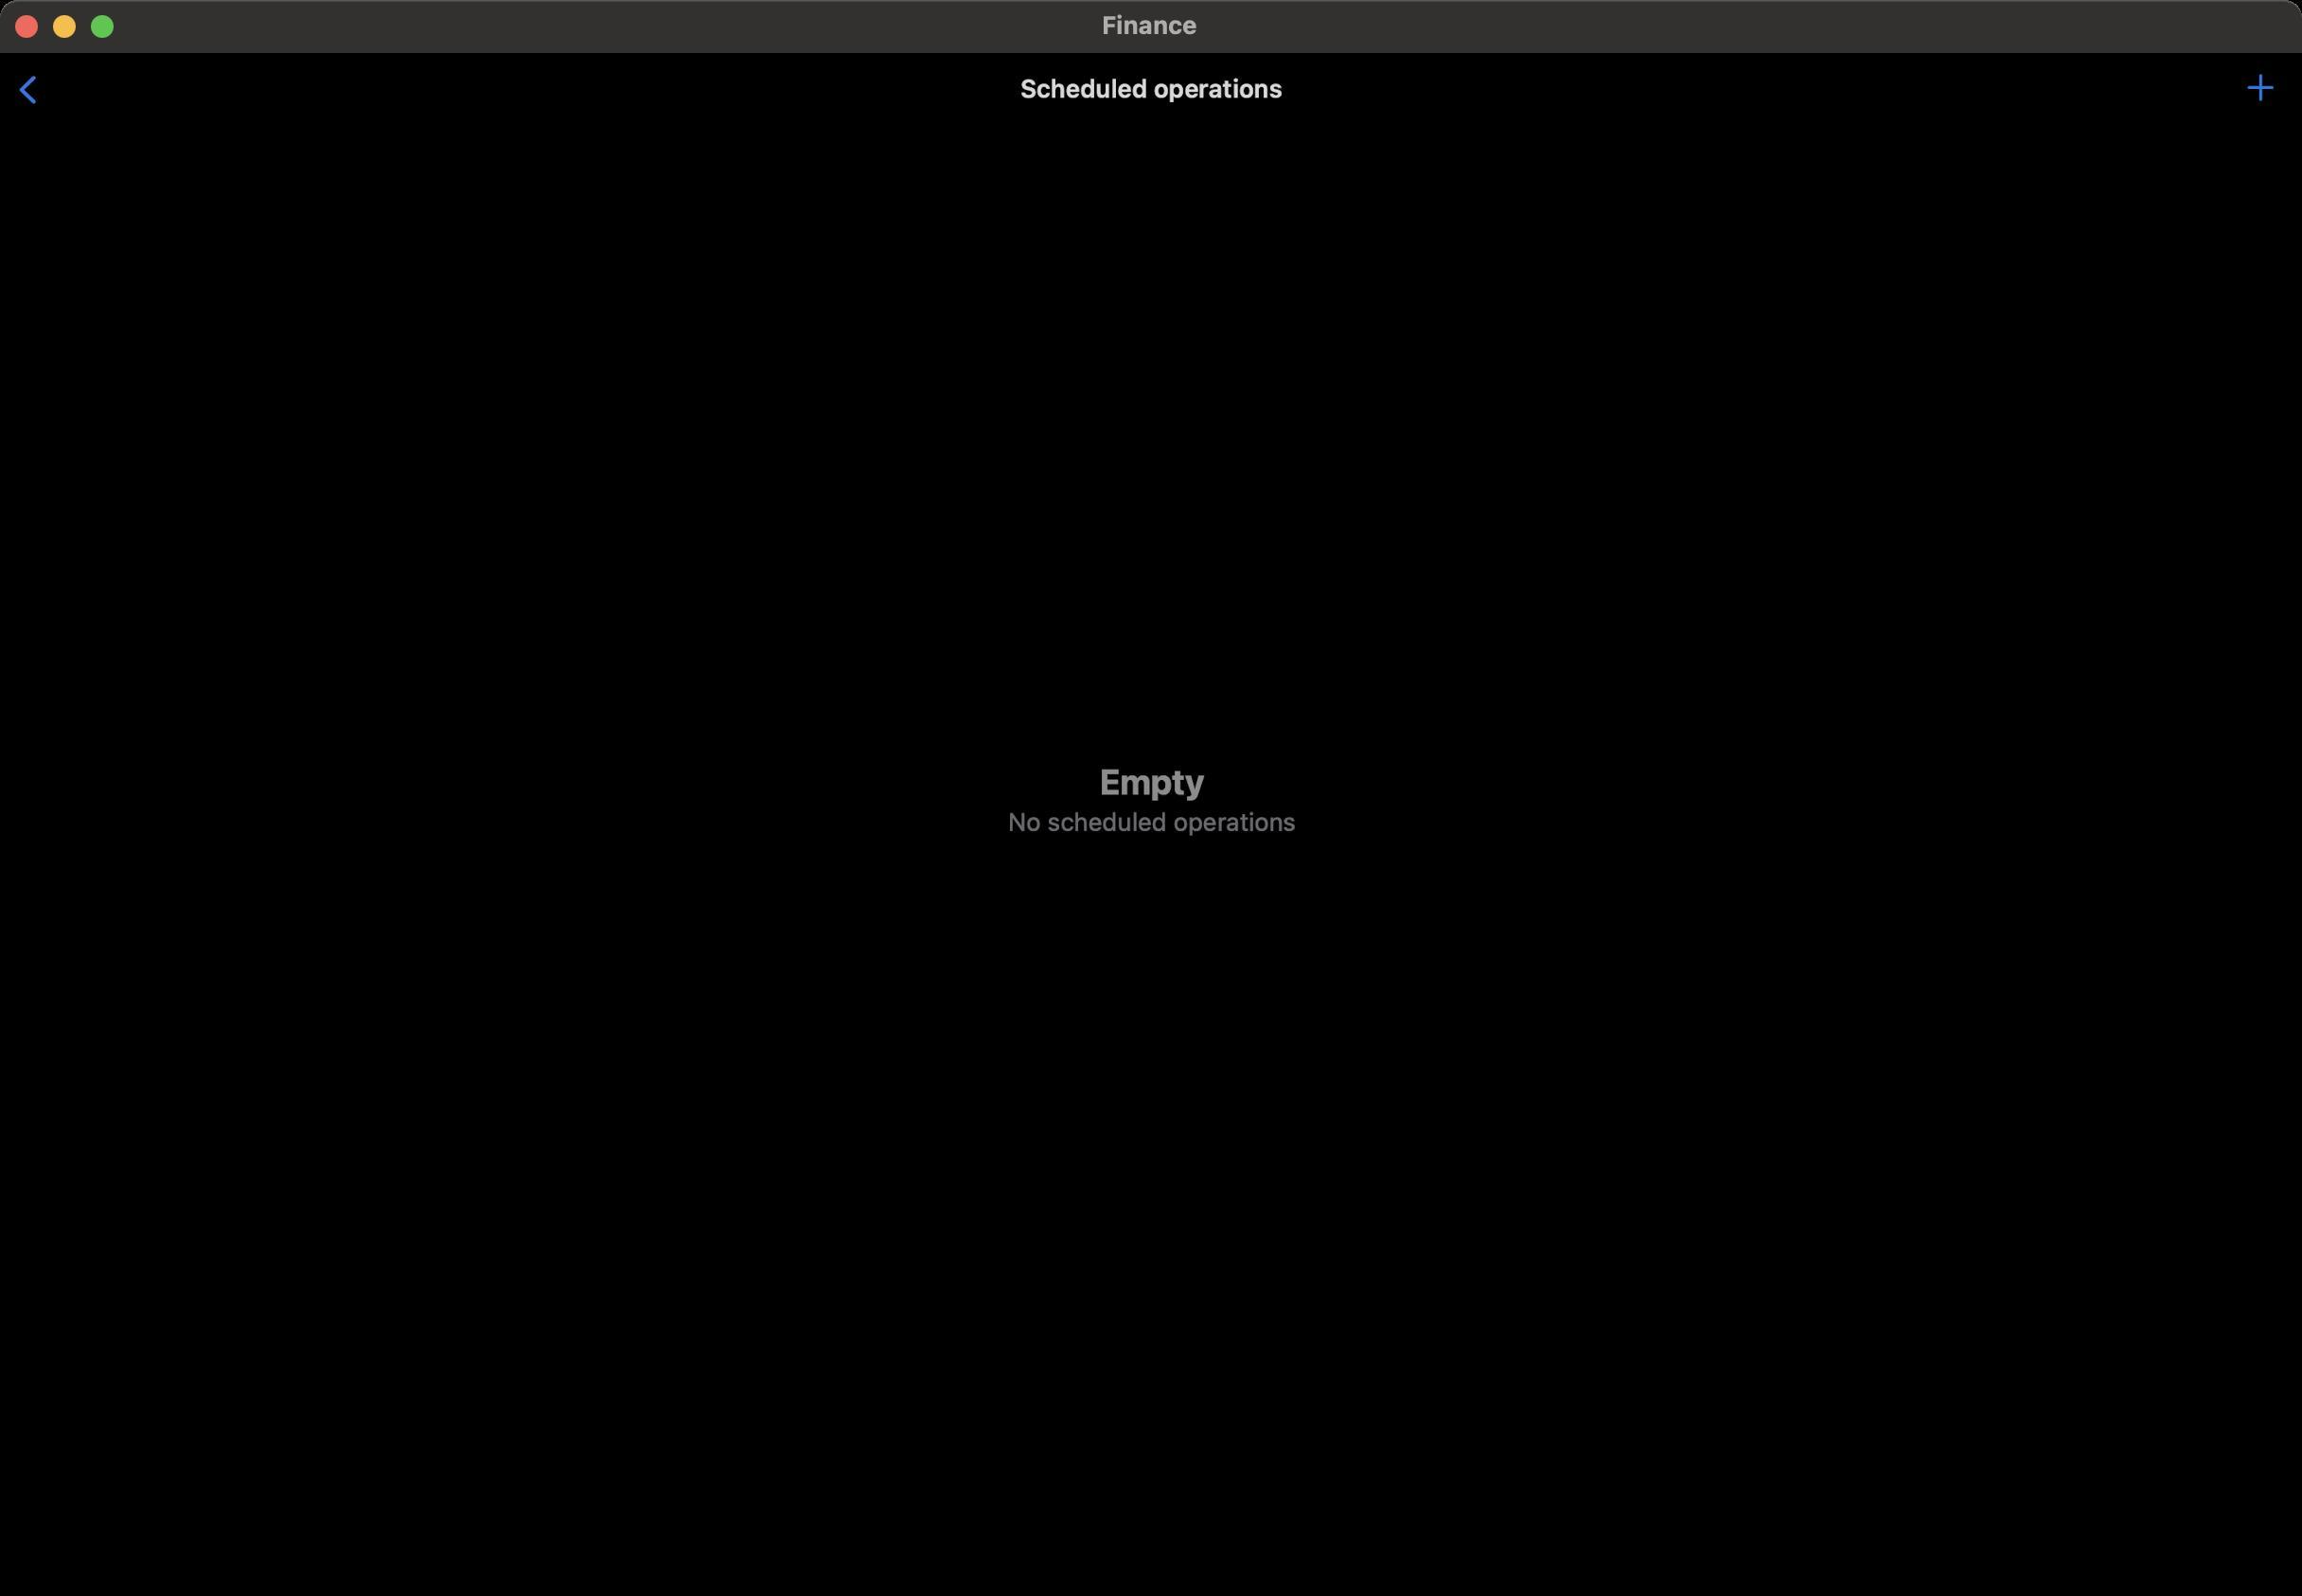
Accessibility tree:
{"name": "Finance", "role": "AXWindow", "description": null, "role_description": "standard window", "value": null, "position": "294.00;94.00", "size": "1216;843", "children": [{"name": null, "role": "AXGroup", "description": null, "role_description": "group", "value": null, "position": "0.00;0.00", "size": "1216;843", "children": [{"name": null, "role": "AXGroup", "description": null, "role_description": "group", "value": null, "position": "0.00;0.00", "size": "1217;843", "children": [{"name": null, "role": "AXGroup", "description": null, "role_description": "Nav bar", "value": null, "position": "0.00;27.72", "size": "1217;38", "children": [{"name": null, "role": "AXButton", "description": "Finance", "role_description": "back button", "value": null, "position": "0.00;30.03", "size": "34;34", "children": []}, {"name": null, "role": "AXHeading", "description": "Scheduled operations", "role_description": "heading", "value": null, "position": "539.00;39.27", "size": "139;16", "children": []}, {"name": null, "role": "AXButton", "description": "addNavigation", "role_description": "button", "value": null, "position": "1178.87;30.03", "size": "28;34", "children": []}]}, {"name": null, "role": "AXGroup", "description": null, "role_description": "group", "value": null, "position": "0.00;0.00", "size": "1217;843", "children": [{"name": null, "role": "AXGroup", "description": null, "role_description": "group", "value": null, "position": "0.00;0.00", "size": "1217;843", "children": [{"name": null, "role": "AXGroup", "description": null, "role_description": "group", "value": null, "position": "421.96;401.94", "size": "373;40", "children": [{"name": null, "role": "AXStaticText", "description": "Empty", "role_description": "text", "value": null, "position": "421.96;401.94", "size": "373;22", "children": []}, {"name": null, "role": "AXStaticText", "description": "No scheduled operations", "role_description": "text", "value": null, "position": "421.96;426.58", "size": "373;15", "children": []}]}]}]}]}]}, {"name": null, "role": "AXButton", "description": null, "role_description": "close button", "value": null, "position": "7.00;6.00", "size": "14;16", "children": []}, {"name": null, "role": "AXButton", "description": null, "role_description": "full screen button", "value": null, "position": "47.00;6.00", "size": "14;16", "children": [{"name": null, "role": "AXGroup", "description": null, "role_description": "group", "value": null, "position": "47.00;6.00", "size": "14;16", "children": [{"name": null, "role": "AXGroup", "description": null, "role_description": "group", "value": null, "position": "47.00;6.00", "size": "14;16", "children": []}]}]}, {"name": null, "role": "AXButton", "description": null, "role_description": "minimize button", "value": null, "position": "27.00;6.00", "size": "14;16", "children": []}, {"name": null, "role": "AXStaticText", "description": null, "role_description": "text", "value": "Finance", "position": "580.00;5.00", "size": "55;16", "children": []}, {"name": "Finance", "role": "AXWindow", "description": null, "role_description": "standard window", "value": null, "position": "294.00;94.00", "size": "1216;843", "children": [{"name": null, "role": "AXGroup", "description": null, "role_description": "group", "value": null, "position": "0.00;0.00", "size": "1216;843", "children": [{"name": null, "role": "AXGroup", "description": null, "role_description": "group", "value": null, "position": "0.00;0.00", "size": "1217;843", "children": [{"name": null, "role": "AXGroup", "description": null, "role_description": "Nav bar", "value": null, "position": "0.00;27.72", "size": "1217;38", "children": [{"name": null, "role": "AXButton", "description": "Finance", "role_description": "back button", "value": null, "position": "0.00;30.03", "size": "34;34", "children": []}, {"name": null, "role": "AXHeading", "description": "Scheduled operations", "role_description": "heading", "value": null, "position": "539.00;39.27", "size": "139;16", "children": []}, {"name": null, "role": "AXButton", "description": "addNavigation", "role_description": "button", "value": null, "position": "1178.87;30.03", "size": "28;34", "children": []}]}, {"name": null, "role": "AXGroup", "description": null, "role_description": "group", "value": null, "position": "0.00;0.00", "size": "1217;843", "children": [{"name": null, "role": "AXGroup", "description": null, "role_description": "group", "value": null, "position": "0.00;0.00", "size": "1217;843", "children": [{"name": null, "role": "AXGroup", "description": null, "role_description": "group", "value": null, "position": "421.96;401.94", "size": "373;40", "children": [{"name": null, "role": "AXStaticText", "description": "Empty", "role_description": "text", "value": null, "position": "421.96;401.94", "size": "373;22", "children": []}, {"name": null, "role": "AXStaticText", "description": "No scheduled operations", "role_description": "text", "value": null, "position": "421.96;426.58", "size": "373;15", "children": []}]}]}]}]}]}, {"name": null, "role": "AXButton", "description": null, "role_description": "close button", "value": null, "position": "7.00;6.00", "size": "14;16", "children": []}, {"name": null, "role": "AXButton", "description": null, "role_description": "full screen button", "value": null, "position": "47.00;6.00", "size": "14;16", "children": [{"name": null, "role": "AXGroup", "description": null, "role_description": "group", "value": null, "position": "47.00;6.00", "size": "14;16", "children": [{"name": null, "role": "AXGroup", "description": null, "role_description": "group", "value": null, "position": "47.00;6.00", "size": "14;16", "children": []}]}]}, {"name": null, "role": "AXButton", "description": null, "role_description": "minimize button", "value": null, "position": "27.00;6.00", "size": "14;16", "children": []}, {"name": null, "role": "AXStaticText", "description": null, "role_description": "text", "value": "Finance", "position": "580.00;5.00", "size": "55;16", "children": []}]}]}